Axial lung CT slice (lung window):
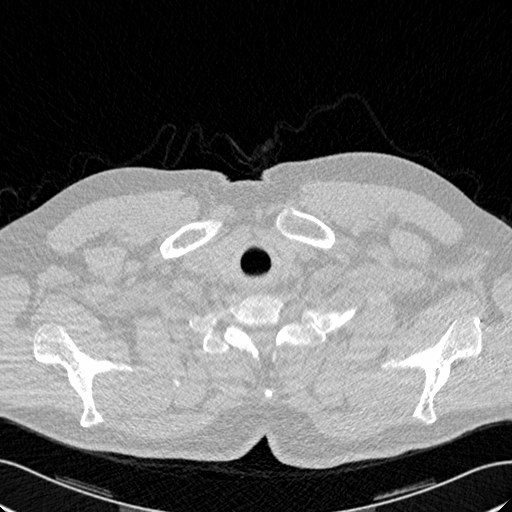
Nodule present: no